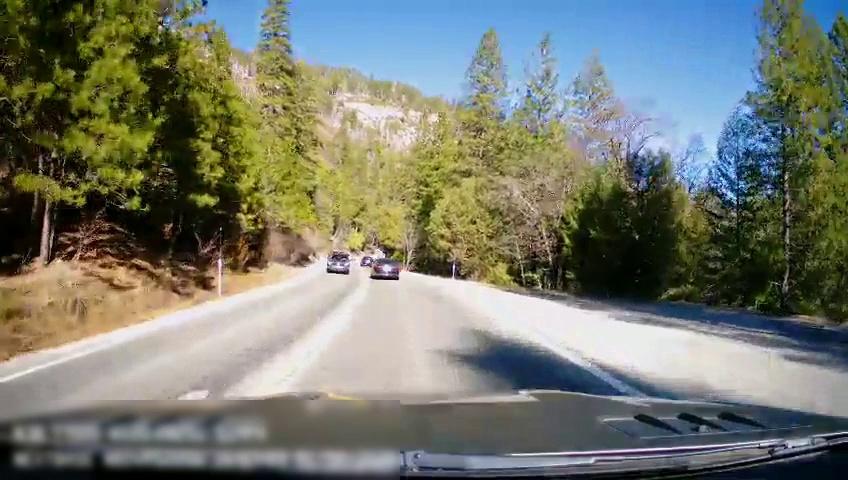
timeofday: Day
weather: Sunny
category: Drivable Space
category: Vehicles | Car
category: Vehicles | SUV
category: Vehicles | Car
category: Lanes | Opposite Lane
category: Lanes | Current Lane